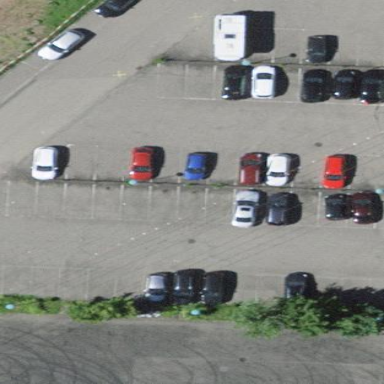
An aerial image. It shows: Parking area with surface.